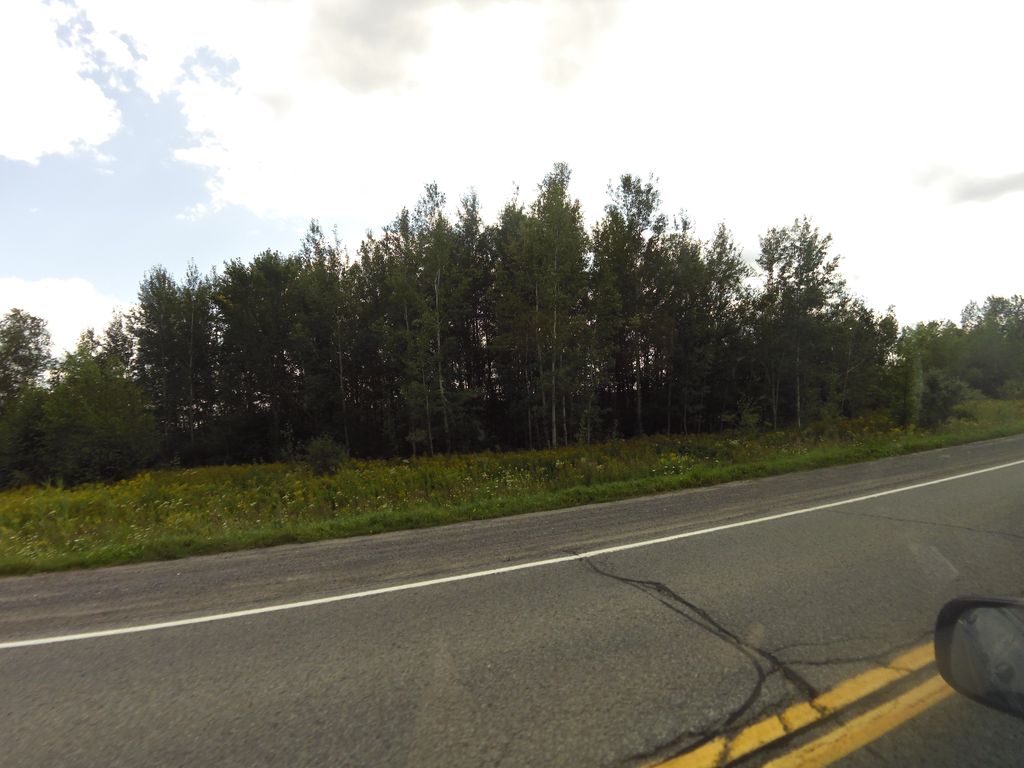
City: ottawa-gatineau